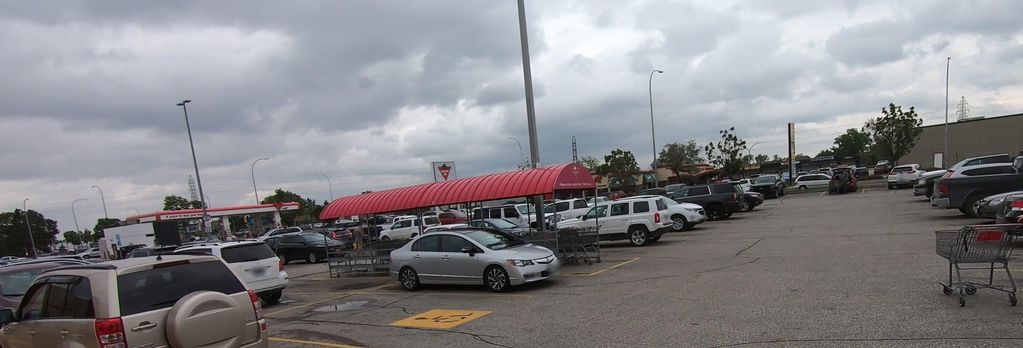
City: winnipeg